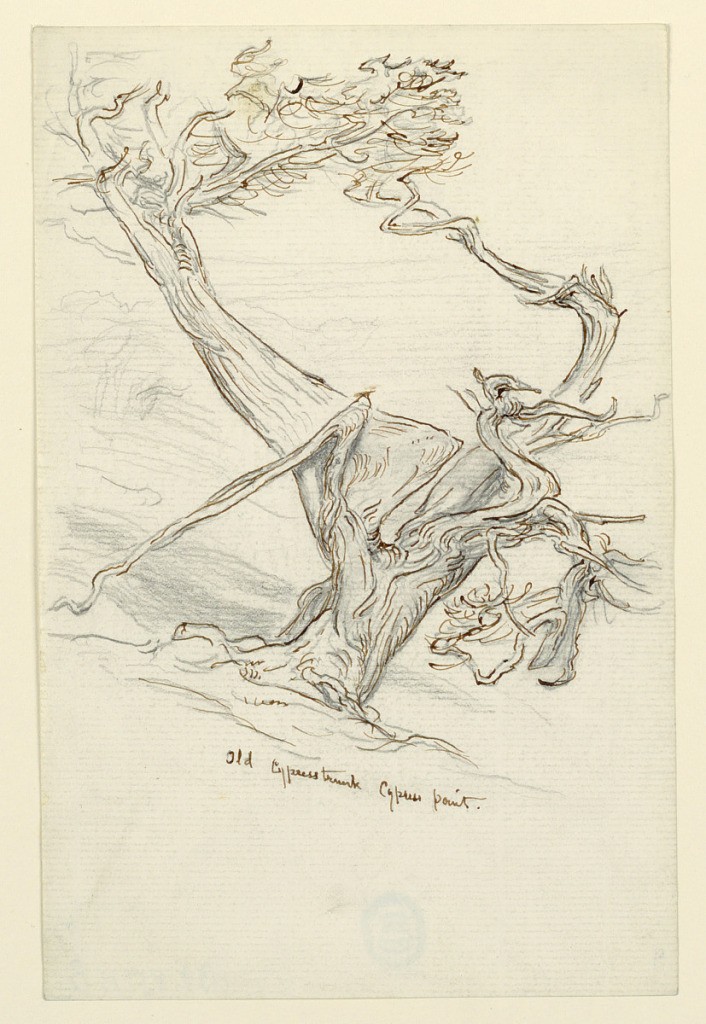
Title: Study, Old Cypress Tres, Cypress Point
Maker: Samuel Colman, American, 1832–1920
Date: April 11, 1898
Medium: Graphite, pen and brown ink on paper
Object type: Drawing
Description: An old tree is shown standing at a hillside, with a wood in the background. Inscribed below in ink: "Old Cypress trunk, Cypress point". High bottom margin.